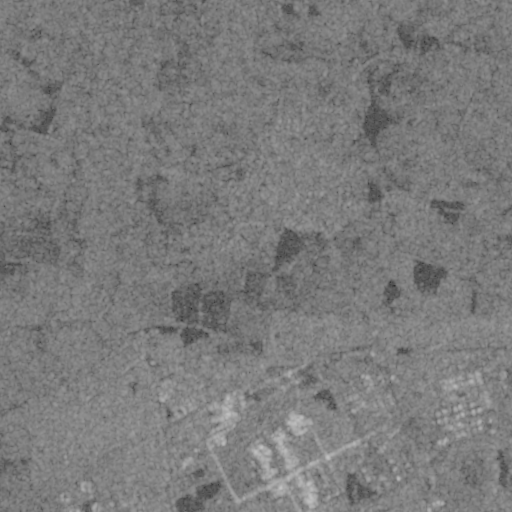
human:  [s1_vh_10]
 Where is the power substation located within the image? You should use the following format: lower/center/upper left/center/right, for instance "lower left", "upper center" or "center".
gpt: The power substation is located in the lower center of the image.
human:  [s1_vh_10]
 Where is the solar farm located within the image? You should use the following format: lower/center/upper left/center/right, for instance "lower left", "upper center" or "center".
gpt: The solar farm is located in the lower right of the image.
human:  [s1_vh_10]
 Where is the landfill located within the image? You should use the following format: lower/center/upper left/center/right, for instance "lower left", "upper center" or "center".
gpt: There is no landfill in the image.

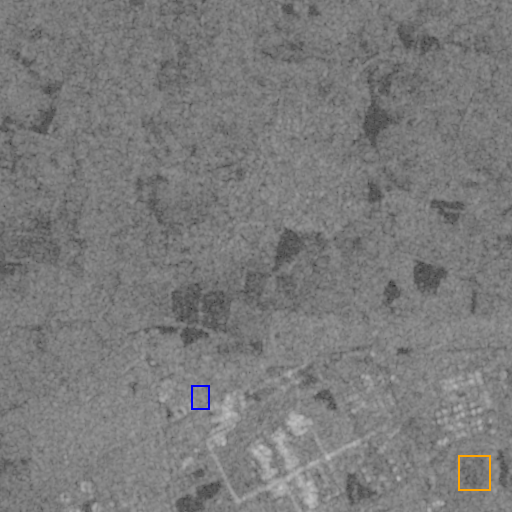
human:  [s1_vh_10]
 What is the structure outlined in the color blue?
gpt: The structure outlined in blue is a power substation.
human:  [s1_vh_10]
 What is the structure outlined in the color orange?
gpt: The structure outlined in orange is a solar farm.
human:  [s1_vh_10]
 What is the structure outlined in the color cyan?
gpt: There is no cyan outline.